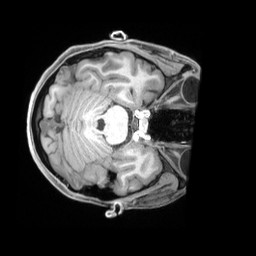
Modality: T1w
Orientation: axial
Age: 20
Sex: female
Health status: ill
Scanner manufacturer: siemens
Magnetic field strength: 3 T
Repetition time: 2.2 s
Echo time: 0.00218 s